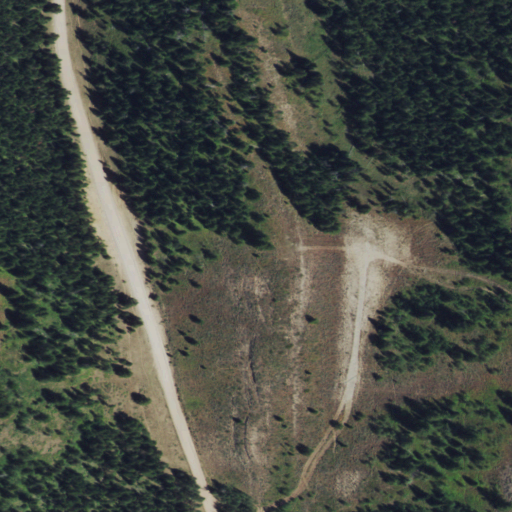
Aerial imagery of gap in Wyoming named Pritchard Pass containing evergreen forest, shrub, open development, and low intensity development